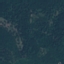
Land use / land cover: Forest